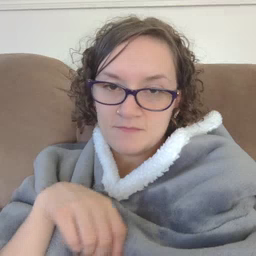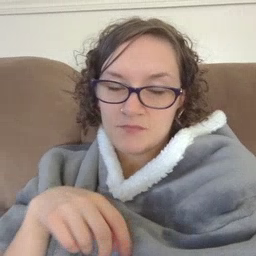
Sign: nose